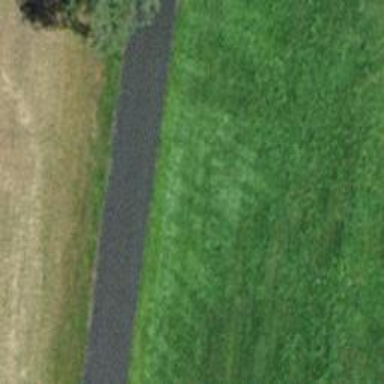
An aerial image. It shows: Well-maintained track road with grade 1 tracktype.